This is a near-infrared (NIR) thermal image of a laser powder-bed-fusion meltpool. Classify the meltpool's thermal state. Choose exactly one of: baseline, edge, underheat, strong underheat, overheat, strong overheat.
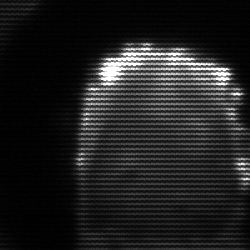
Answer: baseline